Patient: sex M, age 61
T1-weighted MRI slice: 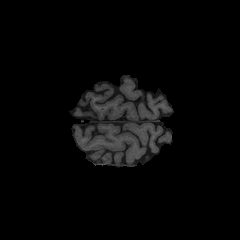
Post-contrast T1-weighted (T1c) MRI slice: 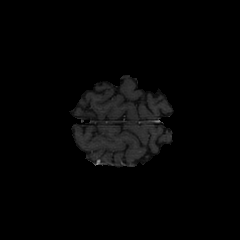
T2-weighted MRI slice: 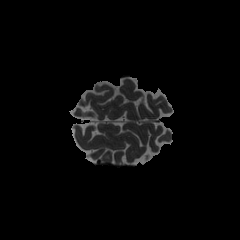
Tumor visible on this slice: yes
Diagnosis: Glioblastoma, IDH-wildtype
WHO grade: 4